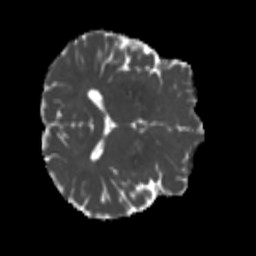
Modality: MD
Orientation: axial
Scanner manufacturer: siemens
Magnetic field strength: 3 T
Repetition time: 4 s
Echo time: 0.0594 s